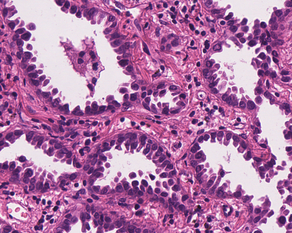
Tumor epithelial tissue: yes
Tumor-associated stroma tissue: yes
Normal tissue: no